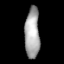
Tissue: lung
Cell type: Smooth muscle cells
Senescence score: 0.583
Nuclear area (px): 733
Mean DAPI intensity: 167.486